Question: I've got a container with a video element and a mask image over it, that looks like the following:
'''
<div id="container">
<img id="mask" src="/images/mask.png" width="1078" height="1508" />
<video autoplay="" id="video"></video>
</div>
'''
As you guys can see the mask image is 1078px width and 1508px height. The video element is also 1078px width, but just 807px height (it doesn't have to be longer).
The canvas element haves the same width and height. When I try taking a snapshot of the video and draw that snapshot and a copy of the mask image to the canvas both elements are stretched way outside the canvas bounding.
'''
var context = canvas.getContext('2d');
// Draw video
context.drawImage(video, 0, 0);
// Get mask image and draw mask
maskObj.src = document.getElementById("mask").src;
context.drawImage(maskObj, 0, 0);
'''
I know I can pass more parameters trough the 'drawImage()' function, but I do not know what that other parameters are exactly for. <URL> article says you can just pass width and height as a integer. But if I do the following:
'''
context.drawImage(video, 0, 0, 1078, 807);
context.drawImage(maskObj, 0, 0, 1078, 1508);
'''
It is still draws the elements way outside the canvas bounding.
Can't really find out what I'm doing wrong so all the help is appreciated.
Example;

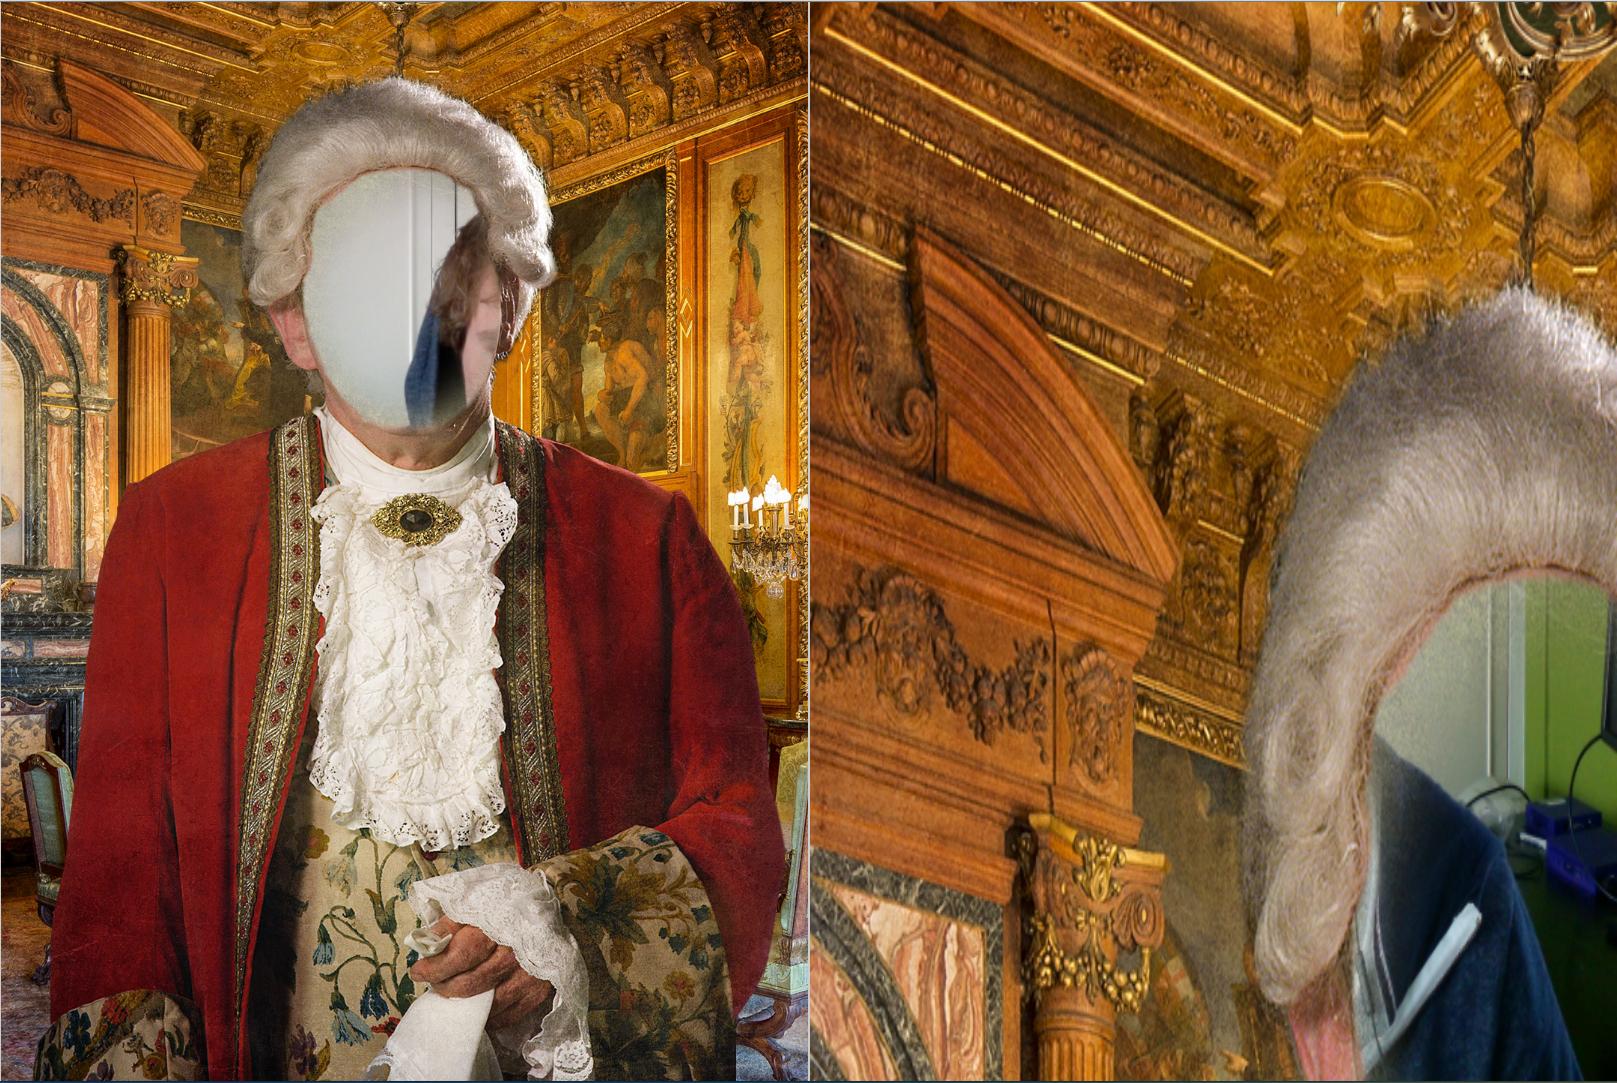
Answer: The only way it should happen is if you set the size of your canvas with css. Try to change the size of your canvas with the html attributes, or maybe add this :
'''
canvas.width = 1078;
canvas.height = 1508;
var context = canvas.getContext('2d');
'''
The resolution of a canvas only depends on those attributes. The css width and height just stretches it.